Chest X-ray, AP view. Patient: 53 years old, sex M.
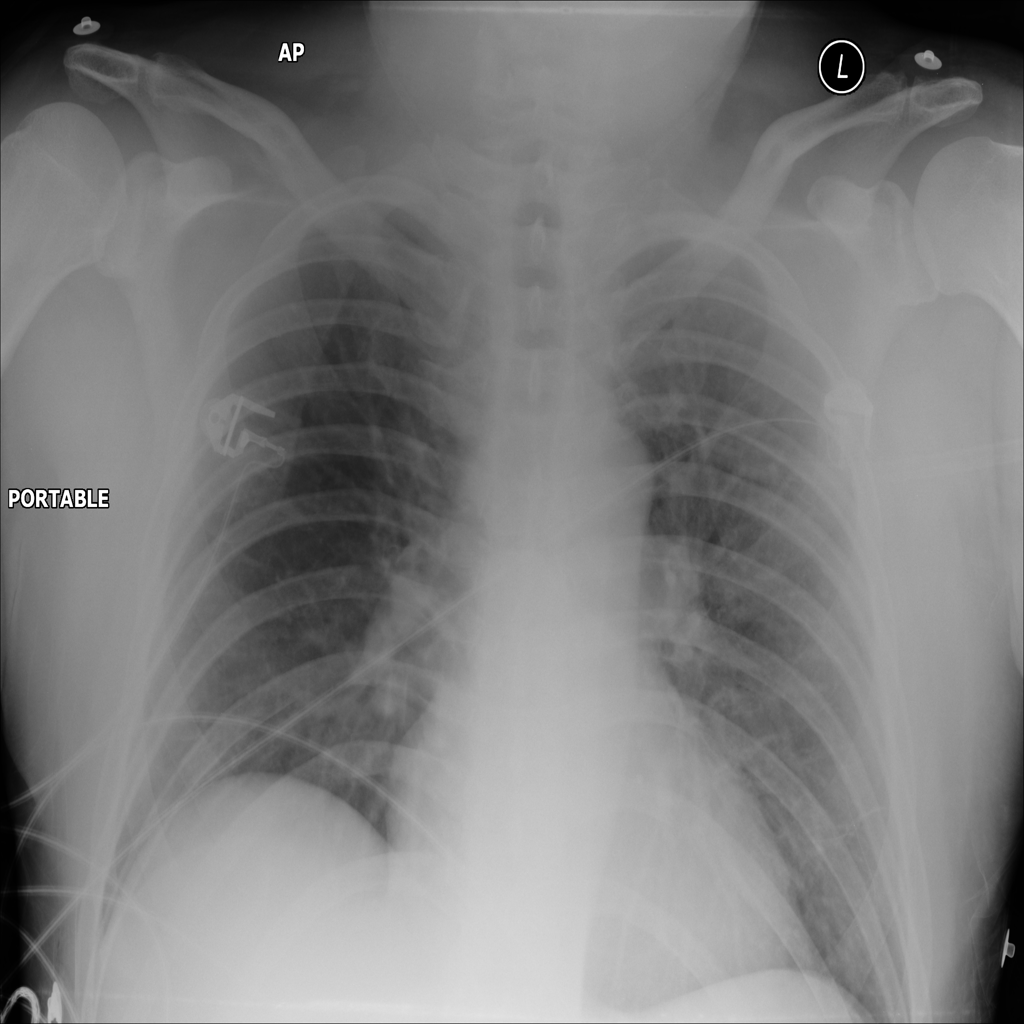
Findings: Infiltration